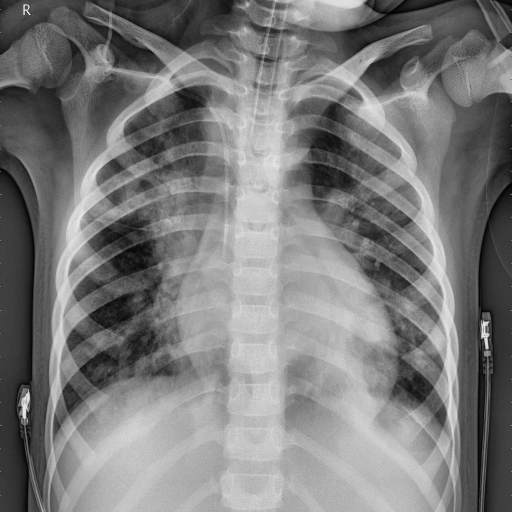
Finding: PNEUMONIA